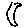
Label: moon